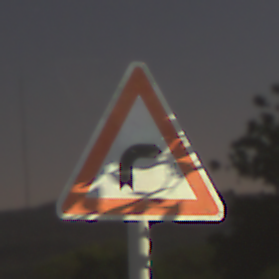
Verkehrszeichen: KurveRechts
Umgebung: Outdoor, Nature
Tageszeit: Night
Wetter: Clear
Licht: Natural
Jahreszeit: NotSpecified
Kontrast: HighContrast